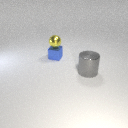
small blue metal cube below small yellow metal sphere